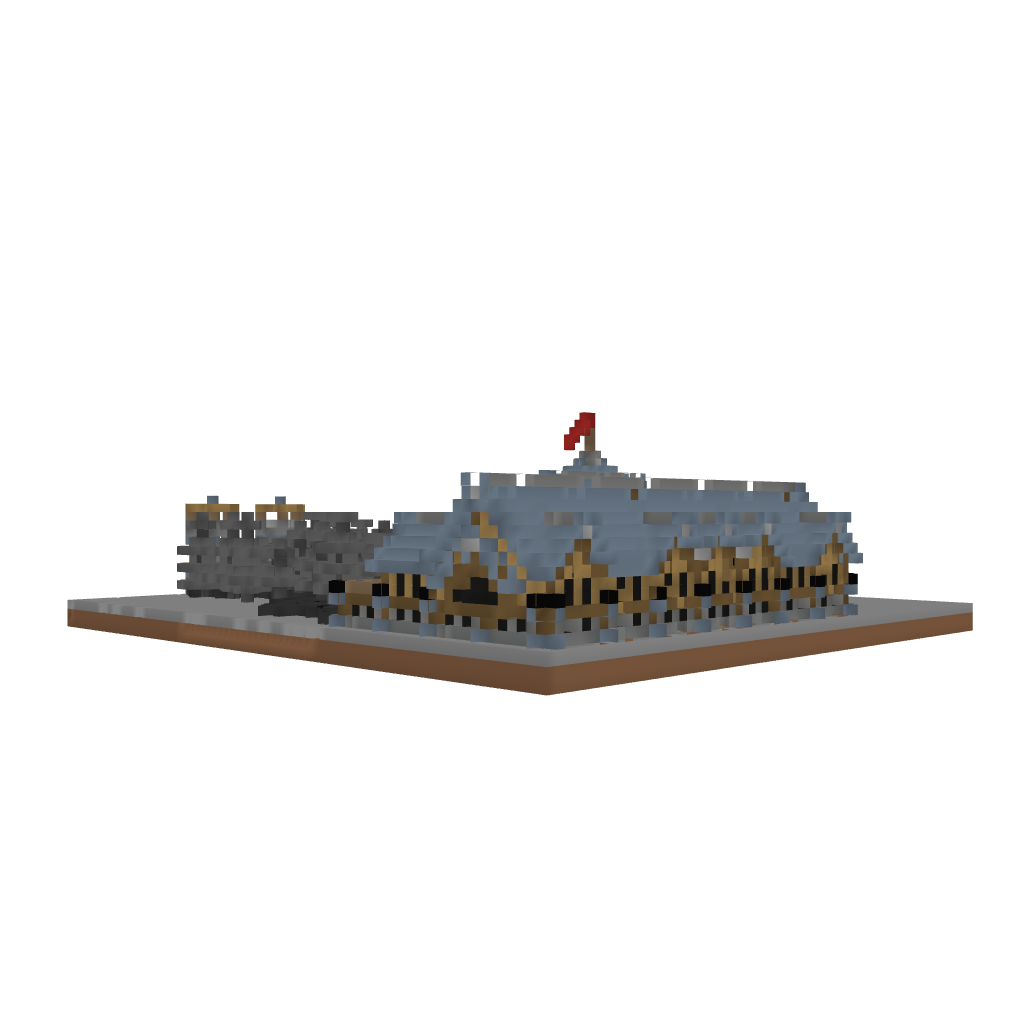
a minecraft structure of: Rustic Small town